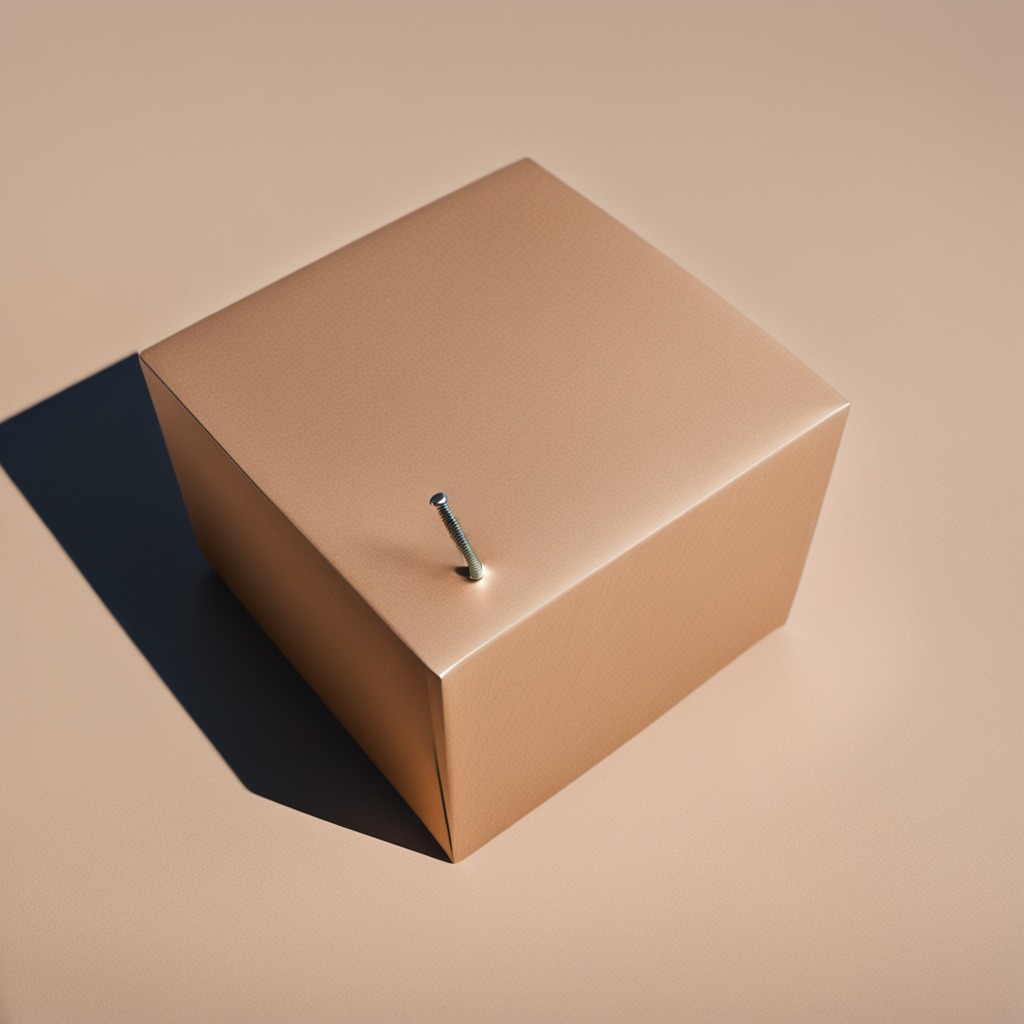
A metal screw is lying on a clean dry cardboard box surface in an outdoor workshop during daytime bright natural light soft shadows slightly creased but